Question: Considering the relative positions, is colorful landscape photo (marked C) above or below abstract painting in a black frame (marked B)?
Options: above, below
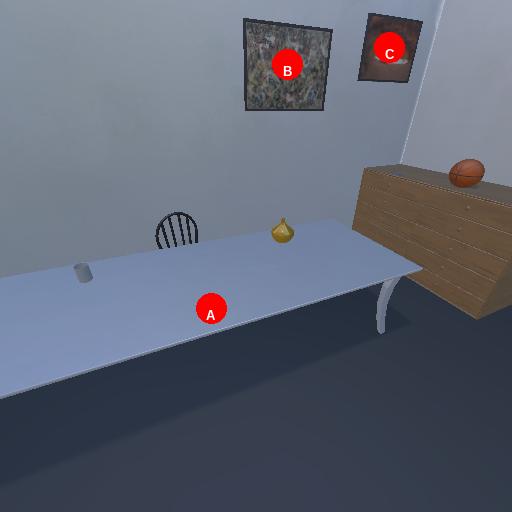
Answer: above